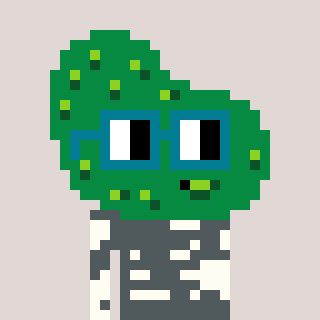
a pixel art character with square dark green glasses, a pickle-shaped head and a grayscale-colored body on a warm background